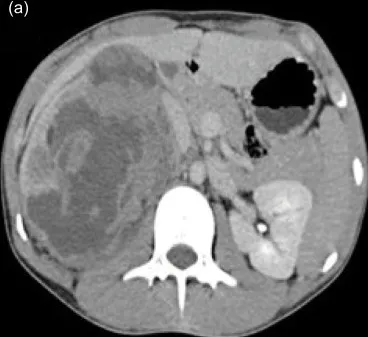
(a) CECT abdomen and pelvis transverse section (Case 1) showing right renal mass, compressing medially the right renal vein, ureter, and IVC with sectoral contact of about 180. With no apparent tumor thrombosis.
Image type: radiology (ct)